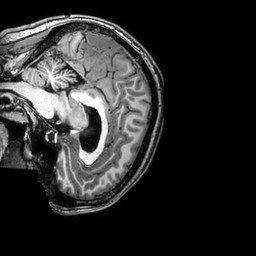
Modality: T1w
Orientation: sagittal
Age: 48
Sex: female
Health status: ill
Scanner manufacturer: philips
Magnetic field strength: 3 T
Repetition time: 0.00816 s
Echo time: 0.003733 s